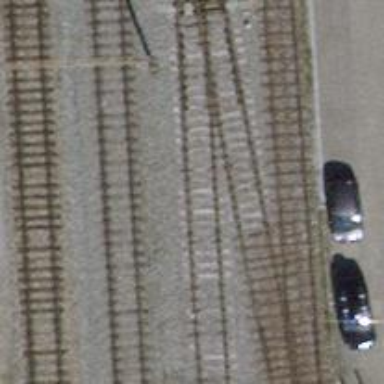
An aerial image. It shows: Single-track railway yard.